Question: The code below creates an animation for Conway's Game of Life using Python and matplotlib.
I am not sure why I have to do:
'''
grid = newGrid.copy()
mat.set_data(grid)
'''
Instead of simply:
'''
mat.set_data(newGrid)
'''
How can I update the array associated with the plot, without the above copying?
'''
import numpy as np
import matplotlib.pyplot as plt
import matplotlib.animation as animation
N = 100
ON = 255
OFF = 0
vals = [ON, OFF]
# populate grid with random on/off - more off than on
grid = np.random.choice(vals, N*N, p=[0.2, 0.8]).reshape(N, N)
def update(data):
global grid
newGrid = grid.copy()
for i in range(N):
for j in range(N):
total = (grid[i, (j-1)%N] + grid[i, (j+1)%N] +
grid[(i-1)%N, j] + grid[(i+1)%N, j] +
grid[(i-1)%N, (j-1)%N] + grid[(i-1)%N, (j+1)%N] +
grid[(i+1)%N, (j-1)%N] + grid[(i+1)%N, (j+1)%N])/255
if grid[i, j] == ON:
if (total < 2) or (total > 3):
newGrid[i, j] = OFF
else:
if total == 3:
newGrid[i, j] = ON
grid = newGrid.copy()
mat.set_data(grid)
return mat
fig, ax = plt.subplots()
mat = ax.matshow(grid)
ani = animation.FuncAnimation(fig, update, interval=50,
save_count=50)
plt.show()
'''
The output seems correct - I can see gliders, and other expected patterns:

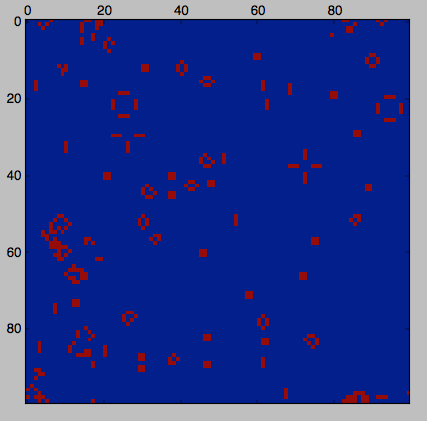
Answer: There's no particular reason why 'mat.set_data()' needs a copy of 'newGrid' - the important thing is that the global 'grid' gets updated from iteration to iteration:
'''
def update(data):
global grid
newGrid = grid.copy()
"""
do your updating. this needs to be done on a copy of 'grid' because you are
updating element-by-element, and updates to previous rows/columns will
affect the result at 'grid[i,j]' if you don't use a copy
"""
# you do need to update the global 'grid' otherwise the simulation will
# not progress, but there's no need to copy()
mat.set_data(newGrid)
grid = newGrid
# # there's no reason why you couldn't do it in the opposite order
# grid = newGrid
# mat.set_data(grid)
# at least in my version of matplotlib (1.2.1), the animation function must
# return an iterable containing the updated artists, i.e. 'mat,' or '[mat]',
# not 'mat'
return [mat]
'''
Also, in 'FuncAnimation' I'd recommend passing 'blit=True' so that you're not redrawing the background on every frame.